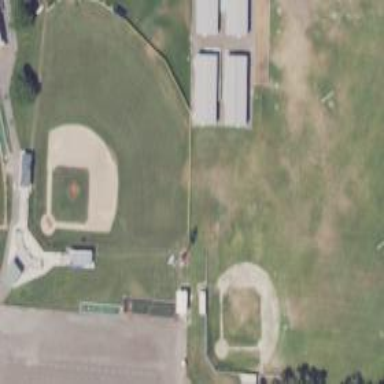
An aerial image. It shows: Baseball pitch for leisure and sports activities.